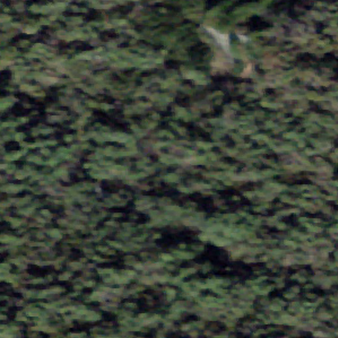
Label: other